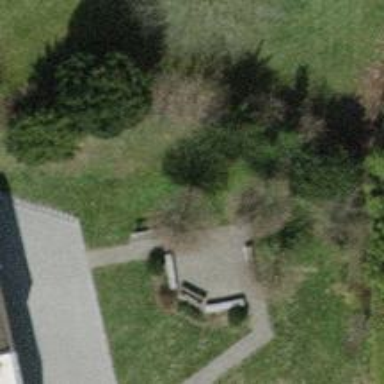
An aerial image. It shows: Bench.